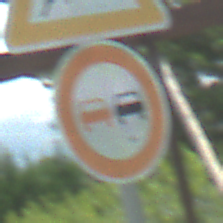
Verkehrszeichen: Ueberholverbot
Zusatzzeichen oben: WildwechselLinks
Umgebung: Outdoor, Nature
Tageszeit: Midday
Wetter: PartlyCloudy
Licht: Natural
Jahreszeit: NotSpecified
Kontrast: HighContrast